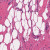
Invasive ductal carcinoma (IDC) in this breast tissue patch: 0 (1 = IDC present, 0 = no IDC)